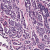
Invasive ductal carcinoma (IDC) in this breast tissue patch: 1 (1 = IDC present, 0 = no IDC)